Breast ultrasound image
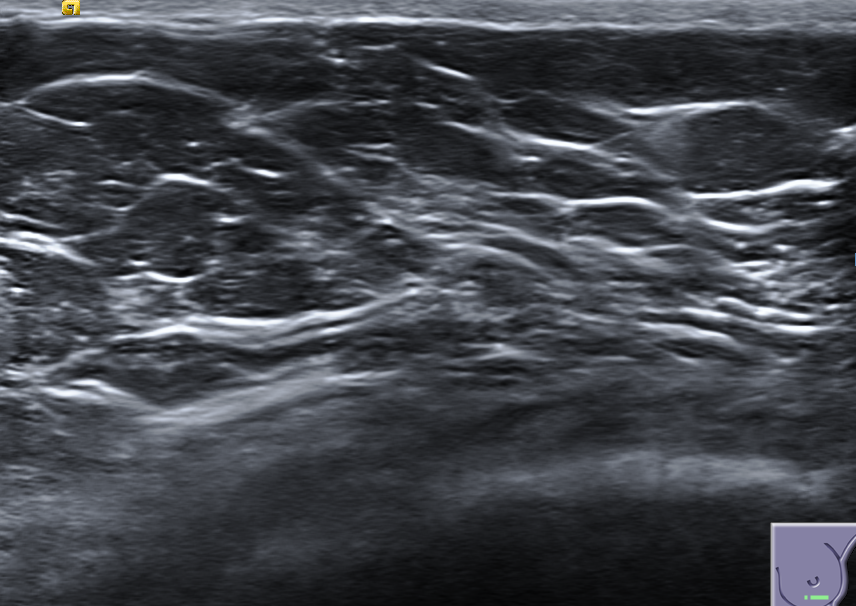
Diagnosis: normal